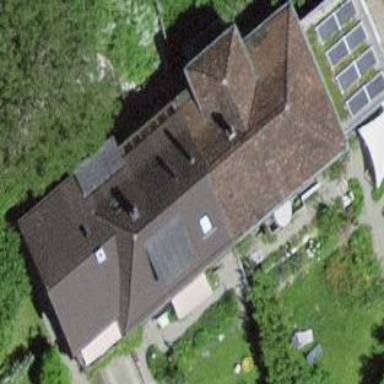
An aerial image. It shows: Terrace building.